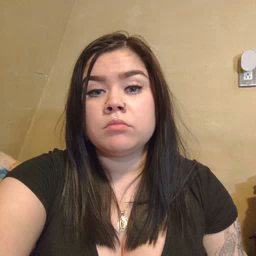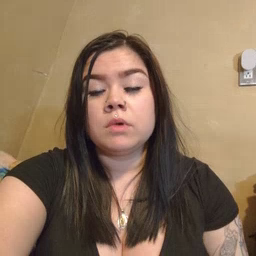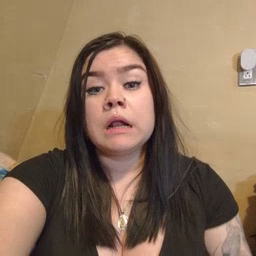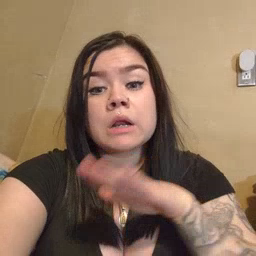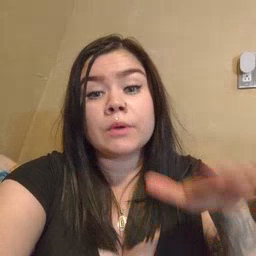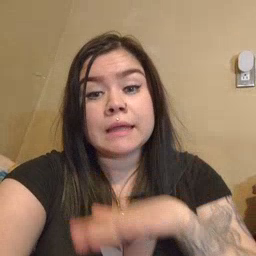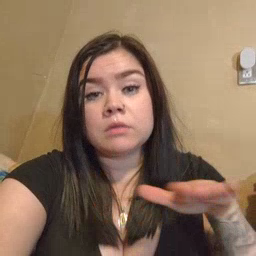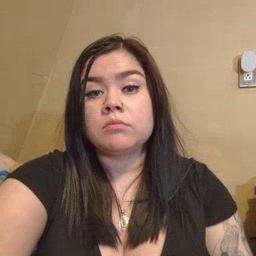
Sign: clean